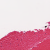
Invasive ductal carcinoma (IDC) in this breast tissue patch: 0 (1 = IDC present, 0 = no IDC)